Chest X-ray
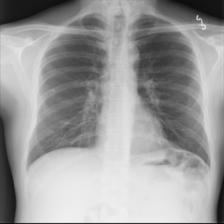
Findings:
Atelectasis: negative
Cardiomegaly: negative
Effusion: negative
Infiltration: negative
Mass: negative
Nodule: negative
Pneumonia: negative
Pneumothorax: negative
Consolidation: negative
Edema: negative
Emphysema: negative
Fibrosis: negative
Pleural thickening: negative
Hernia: negative